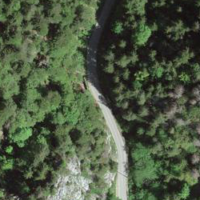
EUNIS habitat code: 41
Species observed at this site:
Noccaea montana